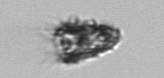
Label: Tintinnopsis